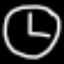
Label: clock